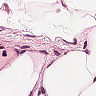
Metastatic tissue present: no